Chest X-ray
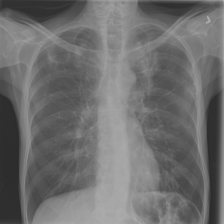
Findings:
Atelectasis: negative
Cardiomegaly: negative
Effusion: negative
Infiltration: negative
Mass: negative
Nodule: positive
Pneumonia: negative
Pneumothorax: negative
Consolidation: positive
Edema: negative
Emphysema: negative
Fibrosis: negative
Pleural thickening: negative
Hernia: negative